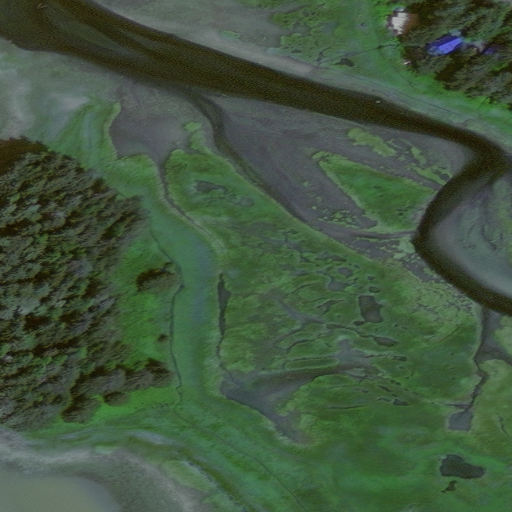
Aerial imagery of cape in Alaska named Entrance Point containing only unknown